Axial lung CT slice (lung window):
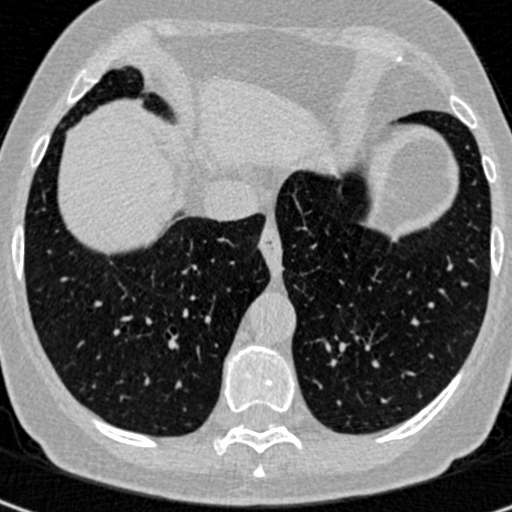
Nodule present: no